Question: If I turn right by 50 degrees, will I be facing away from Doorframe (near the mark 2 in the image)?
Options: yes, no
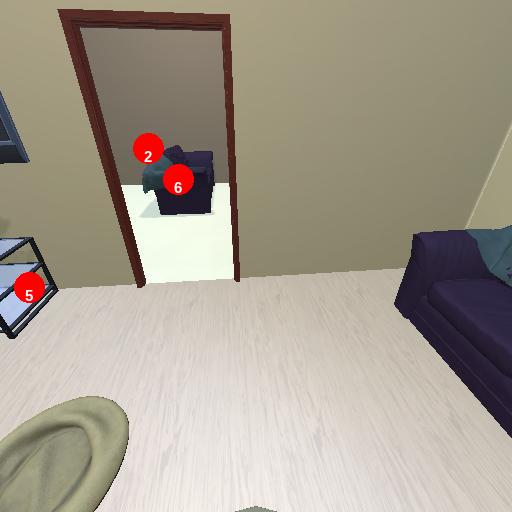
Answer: yes